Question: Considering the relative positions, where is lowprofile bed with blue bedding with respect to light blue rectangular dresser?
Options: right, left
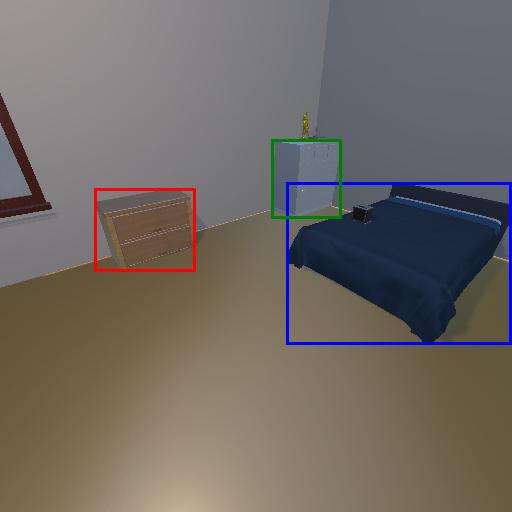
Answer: right